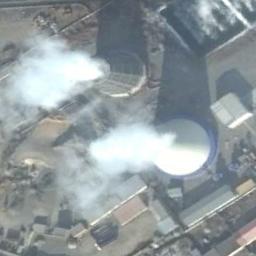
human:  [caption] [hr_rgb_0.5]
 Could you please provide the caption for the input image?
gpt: The thermal power station is next to some buildings with white mist above .

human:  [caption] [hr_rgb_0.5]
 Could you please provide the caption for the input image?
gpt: There are two thermal power stations, and the right one is emitting smoke .

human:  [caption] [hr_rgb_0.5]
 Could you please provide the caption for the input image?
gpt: Plant and machinery in a thermal power station with two steaming cooling towers .

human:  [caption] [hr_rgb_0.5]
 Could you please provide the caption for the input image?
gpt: Many buildings of different shapes and sizes are beside the thermal power station .

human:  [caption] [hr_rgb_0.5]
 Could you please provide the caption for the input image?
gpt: There are some buildings and two chimneys on the thermal power station .